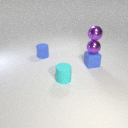
small cyan rubber cylinder in front of small blue rubber cylinder